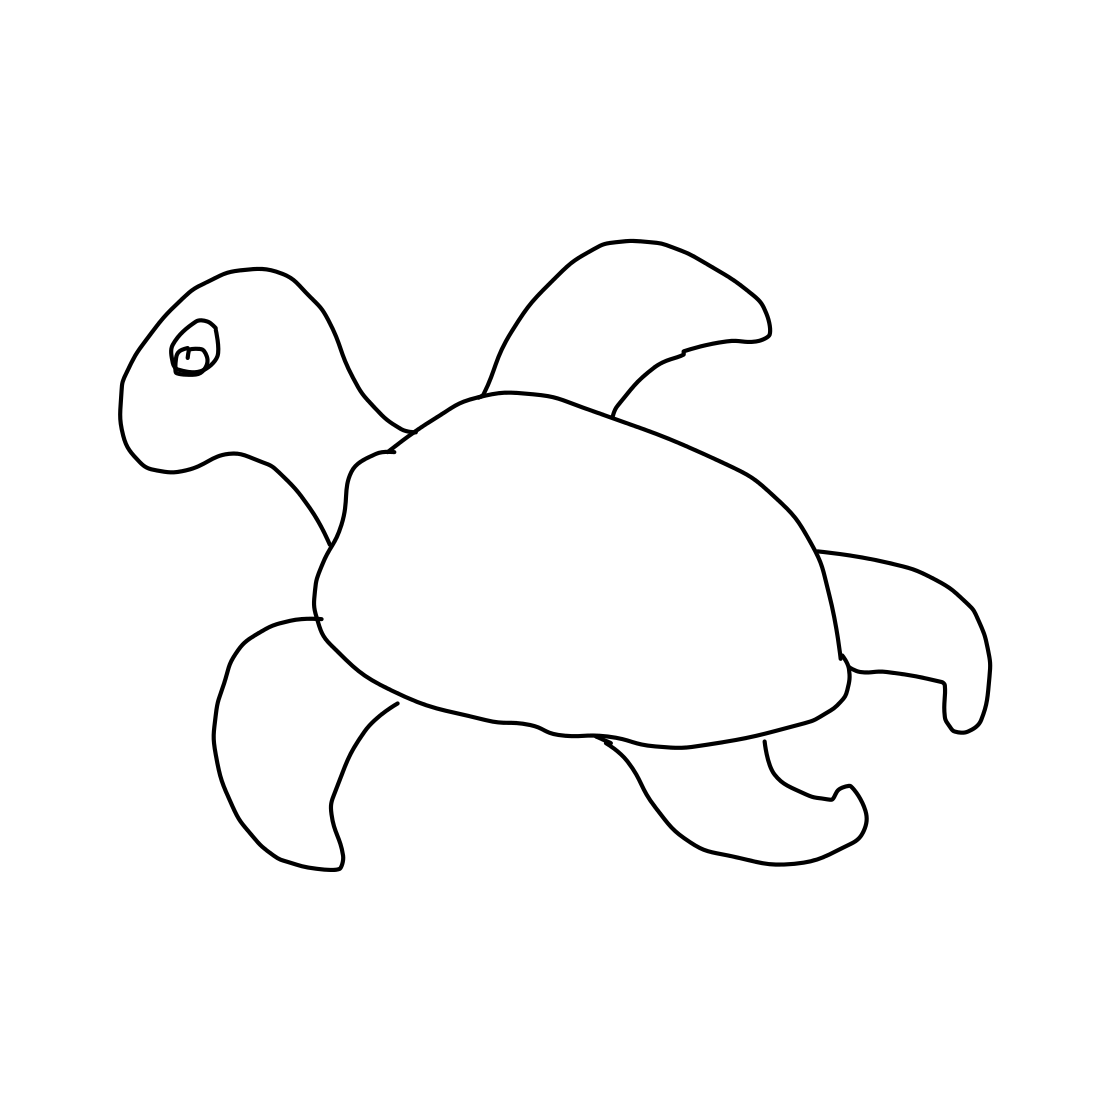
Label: sea turtle